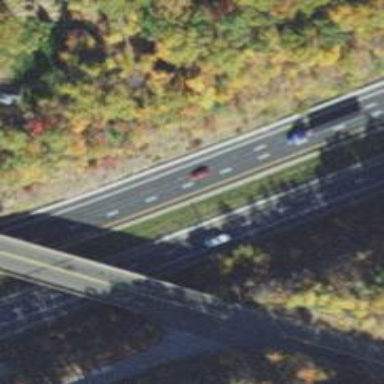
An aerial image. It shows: Motorway.